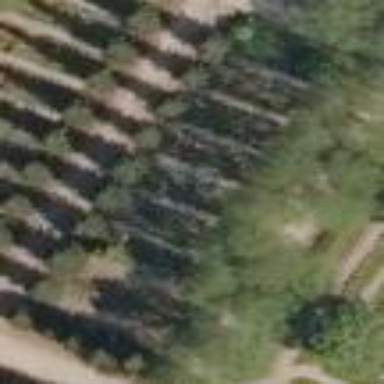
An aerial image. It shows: Sector in the cemetery.